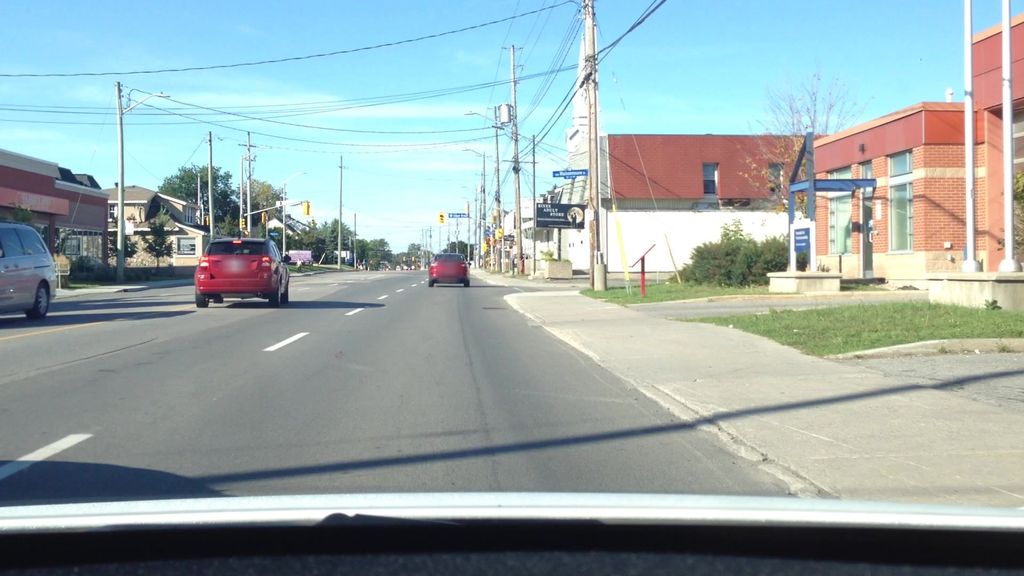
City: ottawa-gatineau